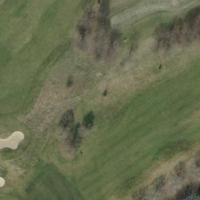
EUNIS habitat code: 53
Species observed at this site:
Euphorbia cyparissias